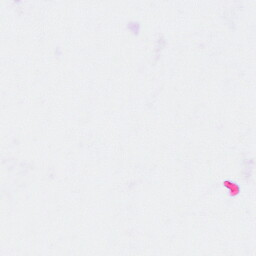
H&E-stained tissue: Breast